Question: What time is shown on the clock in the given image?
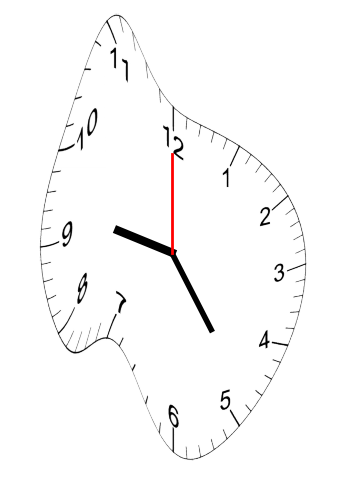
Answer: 09:24:00